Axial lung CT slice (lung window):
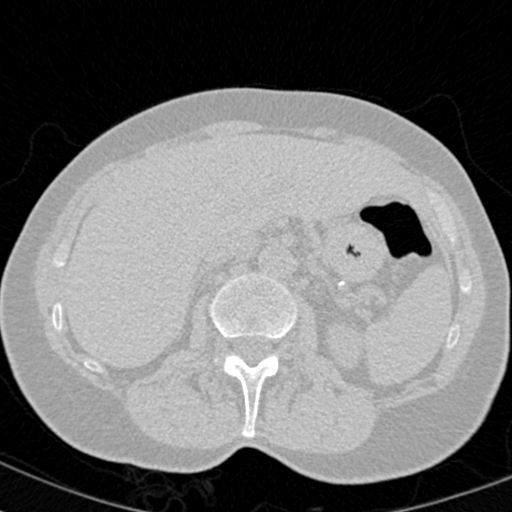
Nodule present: no